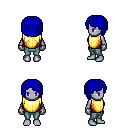
a pixel art fantasy rpg character, female body template, dark elf, purple skin, gold chest armor, teal pants, blue pageboy hairstyle, metal gloves, four views (front, back, left, right), 2x2 character sprite sheet, small pixel art, hard edges, no anti-aliasing